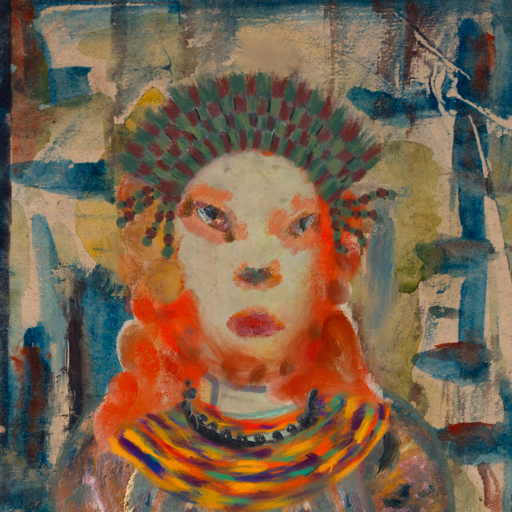
Background: Orphan, Head And Neck Front: Hill_Girl, Face Front: Boggyland, Bust: Boggyland, Hair Front: Rupkatha, Head Accessory: After_Raid_Crown, Second Necklace: An_Impression_2, Necklace: Childish, Baby: Blank